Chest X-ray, PA view. Patient: 48 years old, sex M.
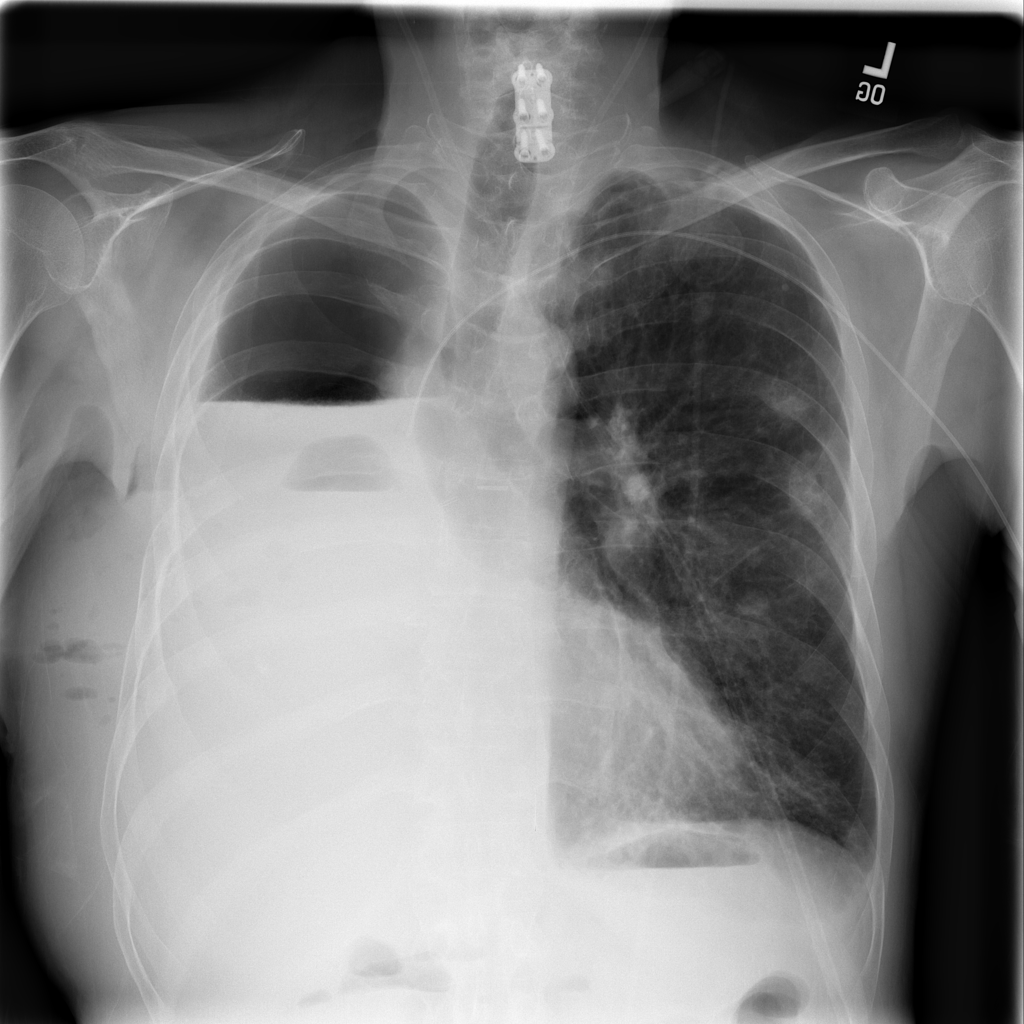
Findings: Nodule